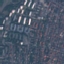
Land use / land cover class: Residential